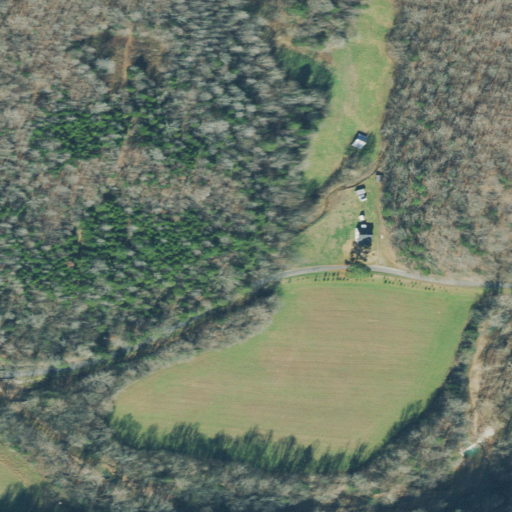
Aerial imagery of valley in Tennessee named Treadwell Hollow containing mixed forest, deciduous forest, pasture, open development, and low intensity development